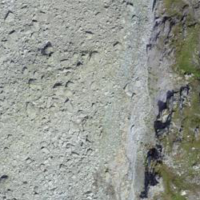
EUNIS habitat code: 48
Species observed at this site:
Saxifraga aizoides
Saxifraga paniculata